Question:
i'm test a regular expression,i curious about the match result,
the symbol * is greendy,in my option,the result shuld only match 1 result,
like belows:
'''
<script language=javascript>
ati('#', '../../../UpLoadFile/Product/20101010162153846.jpg', 'Jia Hou Qing Se Wei Bo ');
}
</script>
<script language=javascript>
ati
'''
but the result is not what i expect,any one could help me explain it,thank you?
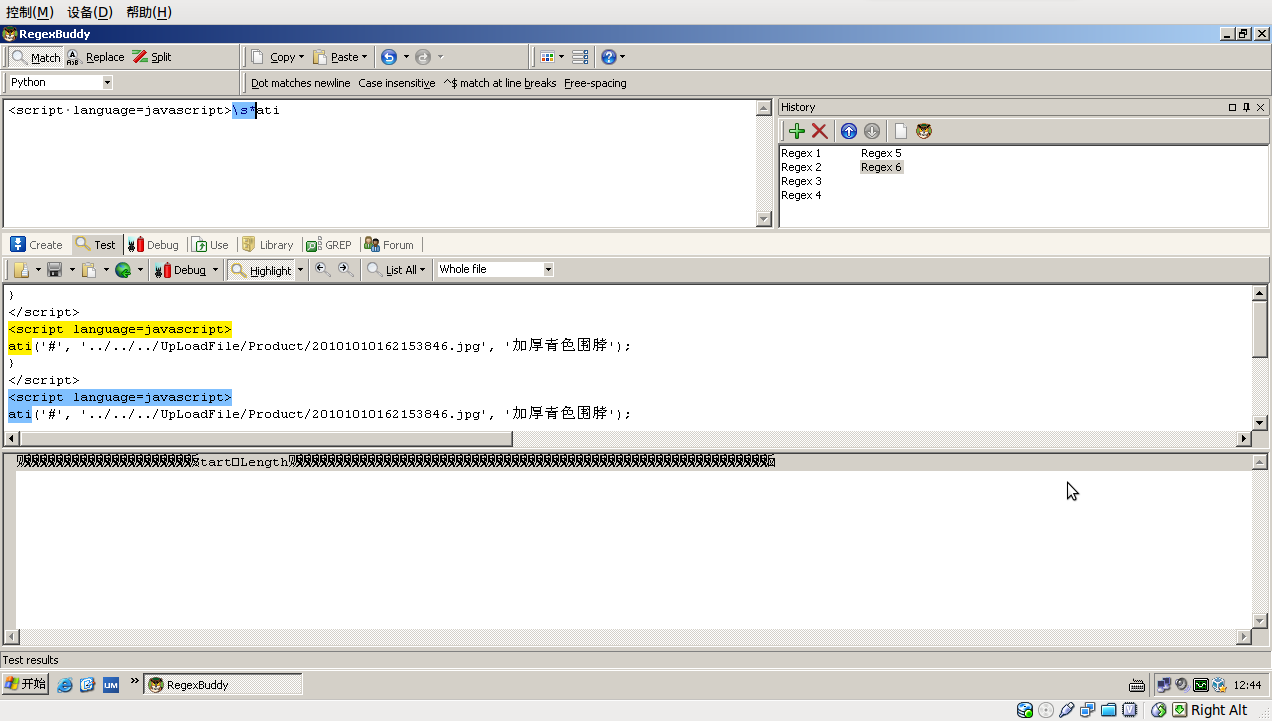
Answer: '*' is greedy, but it's only matching '\s', which means whitespace characters. If you want to match everything up to the last appearance of ati, use '.*' instead.
If this environment doesn't match newlines with ., maybe you can include them by matching on '(.|
)*'